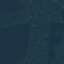
Land use / land cover class: Forest